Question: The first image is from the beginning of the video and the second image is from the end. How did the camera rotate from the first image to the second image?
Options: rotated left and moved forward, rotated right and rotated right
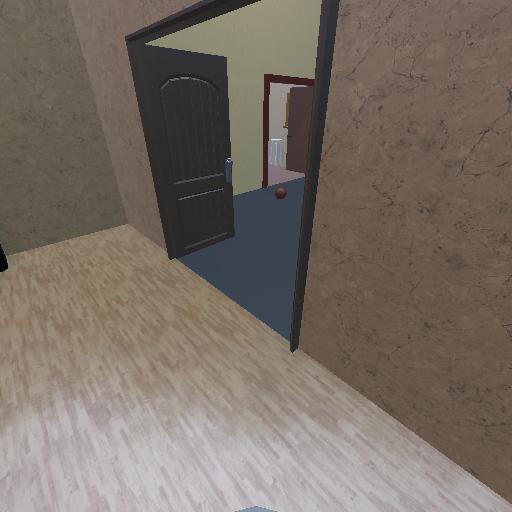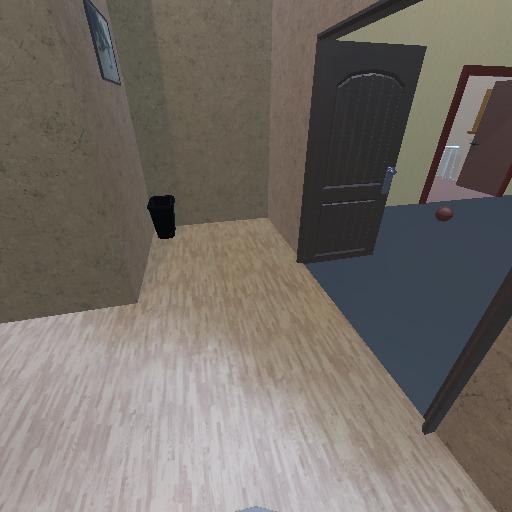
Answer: rotated left and moved forward